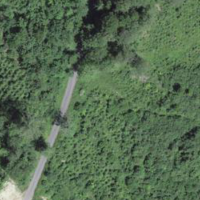
EUNIS habitat code: 44
Species observed at this site:
Salvia glutinosa